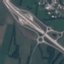
Land use / land cover: Highway